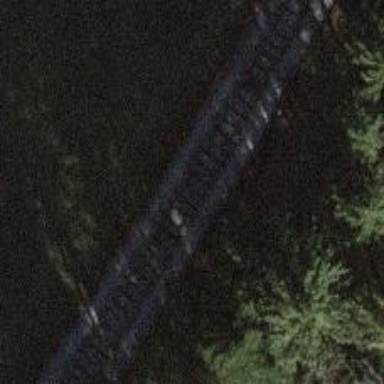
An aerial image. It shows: Narrow-gauge railway track with electrified contact line. The railway has one track.